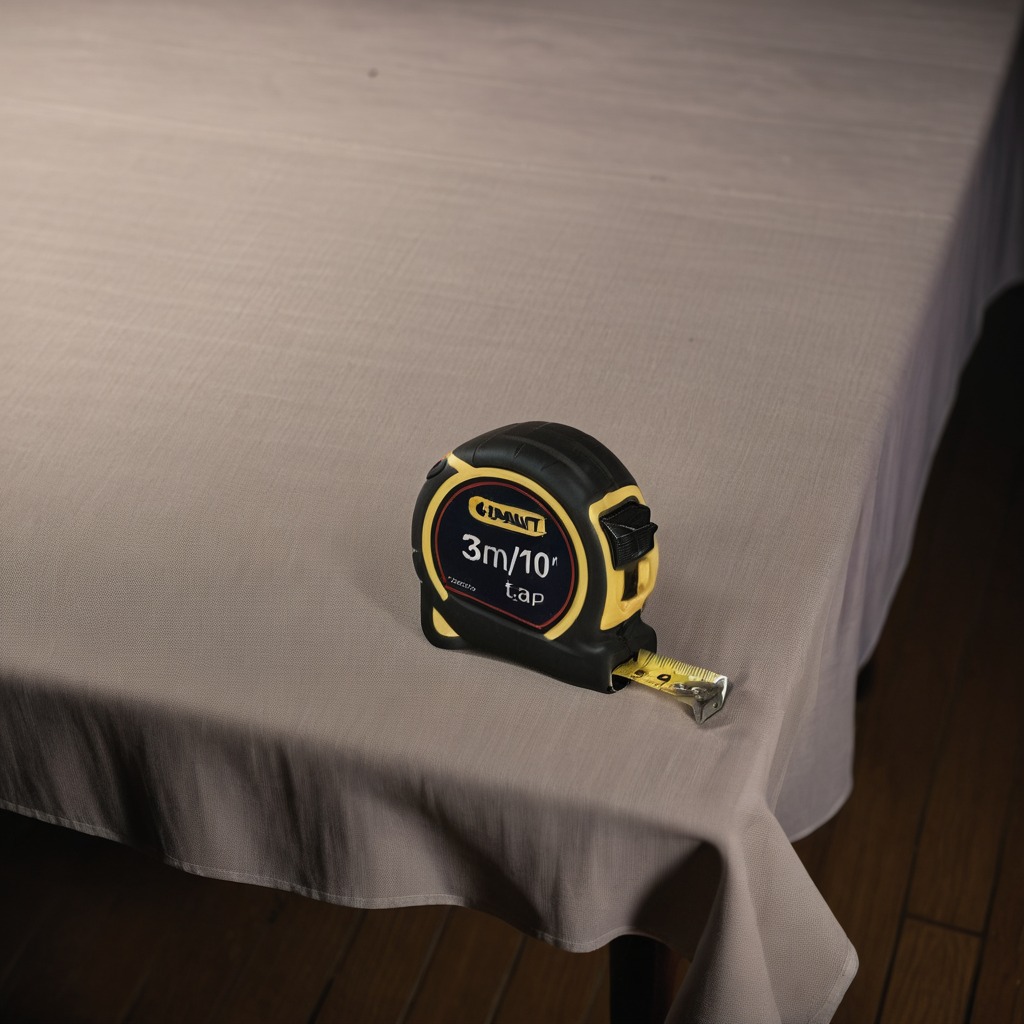
A measuring tape is lying on a wooden table inside a workshop at night.